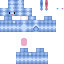
A female skeleton skin with pale skin, wearing blonde bald dressed in a blue tshirt and blue pants, featuring a closed mouth.